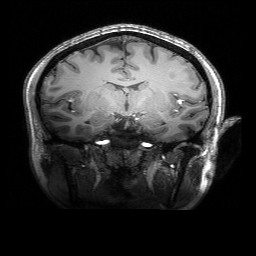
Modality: T1w
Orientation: sagittal